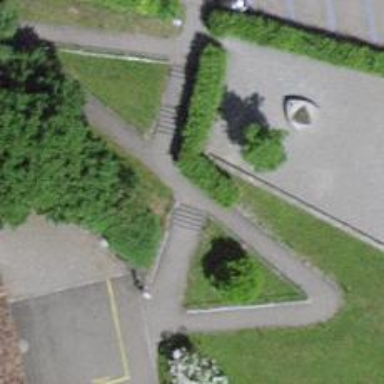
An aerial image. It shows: Set of steps on the road.